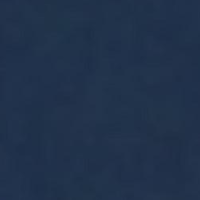
EUNIS habitat code: 14
Species observed at this site:
Mergus merganser